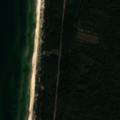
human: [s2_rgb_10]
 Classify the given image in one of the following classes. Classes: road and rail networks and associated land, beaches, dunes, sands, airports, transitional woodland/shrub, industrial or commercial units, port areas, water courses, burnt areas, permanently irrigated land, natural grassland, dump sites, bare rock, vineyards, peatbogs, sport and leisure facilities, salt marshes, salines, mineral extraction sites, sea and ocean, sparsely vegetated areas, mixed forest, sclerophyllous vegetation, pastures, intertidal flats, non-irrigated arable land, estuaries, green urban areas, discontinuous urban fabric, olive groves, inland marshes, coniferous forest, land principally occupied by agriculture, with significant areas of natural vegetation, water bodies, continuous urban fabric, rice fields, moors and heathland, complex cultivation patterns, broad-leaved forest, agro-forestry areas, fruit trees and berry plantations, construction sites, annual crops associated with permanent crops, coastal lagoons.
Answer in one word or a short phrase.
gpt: coniferous forest, beaches, dunes, sands, sea and ocean